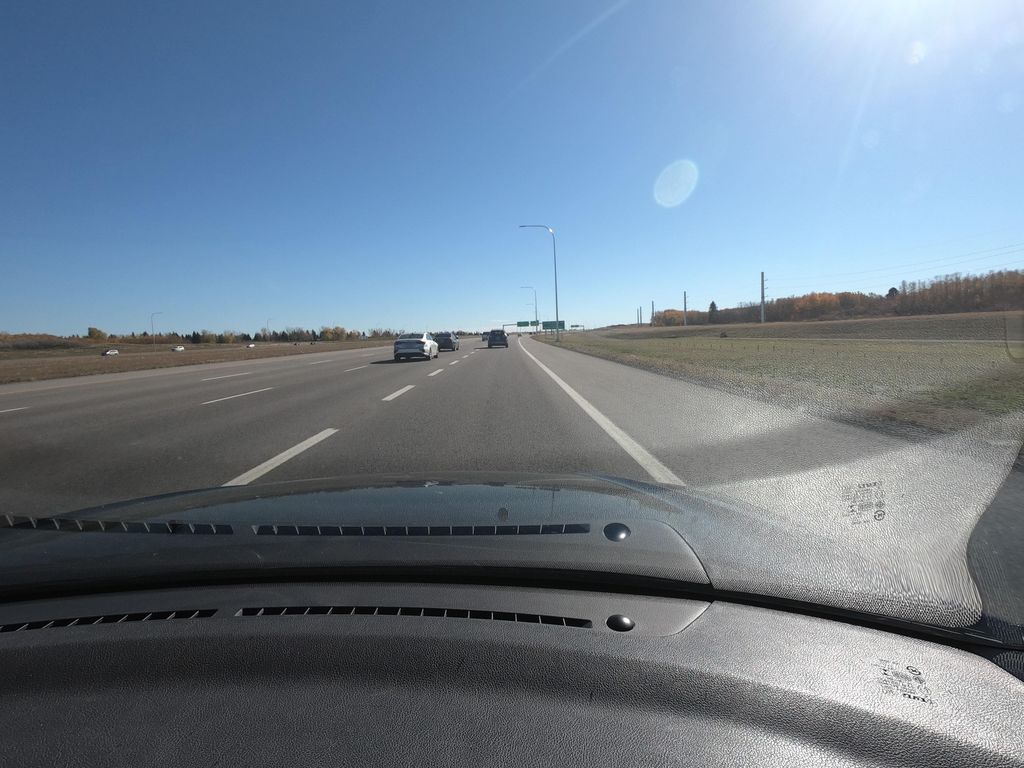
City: calgary